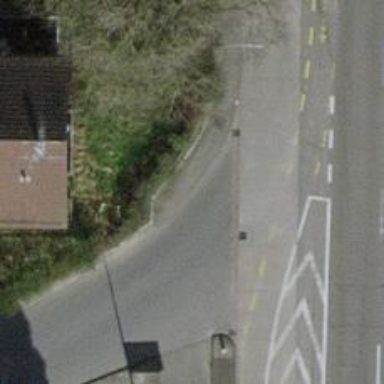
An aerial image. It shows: Kerb serving as barrier.